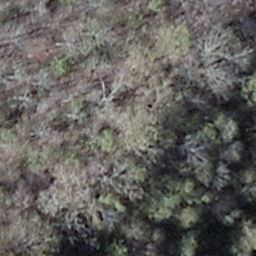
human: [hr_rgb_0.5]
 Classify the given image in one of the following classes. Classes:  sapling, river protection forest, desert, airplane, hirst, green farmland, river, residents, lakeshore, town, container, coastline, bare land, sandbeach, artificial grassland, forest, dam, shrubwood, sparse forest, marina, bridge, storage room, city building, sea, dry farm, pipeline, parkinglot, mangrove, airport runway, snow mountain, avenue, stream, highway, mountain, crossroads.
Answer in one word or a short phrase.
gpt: shrubwood